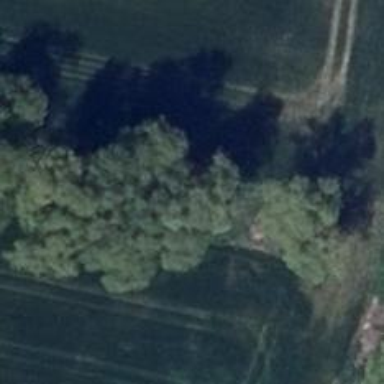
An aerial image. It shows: Row of trees in natural setting.